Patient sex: M
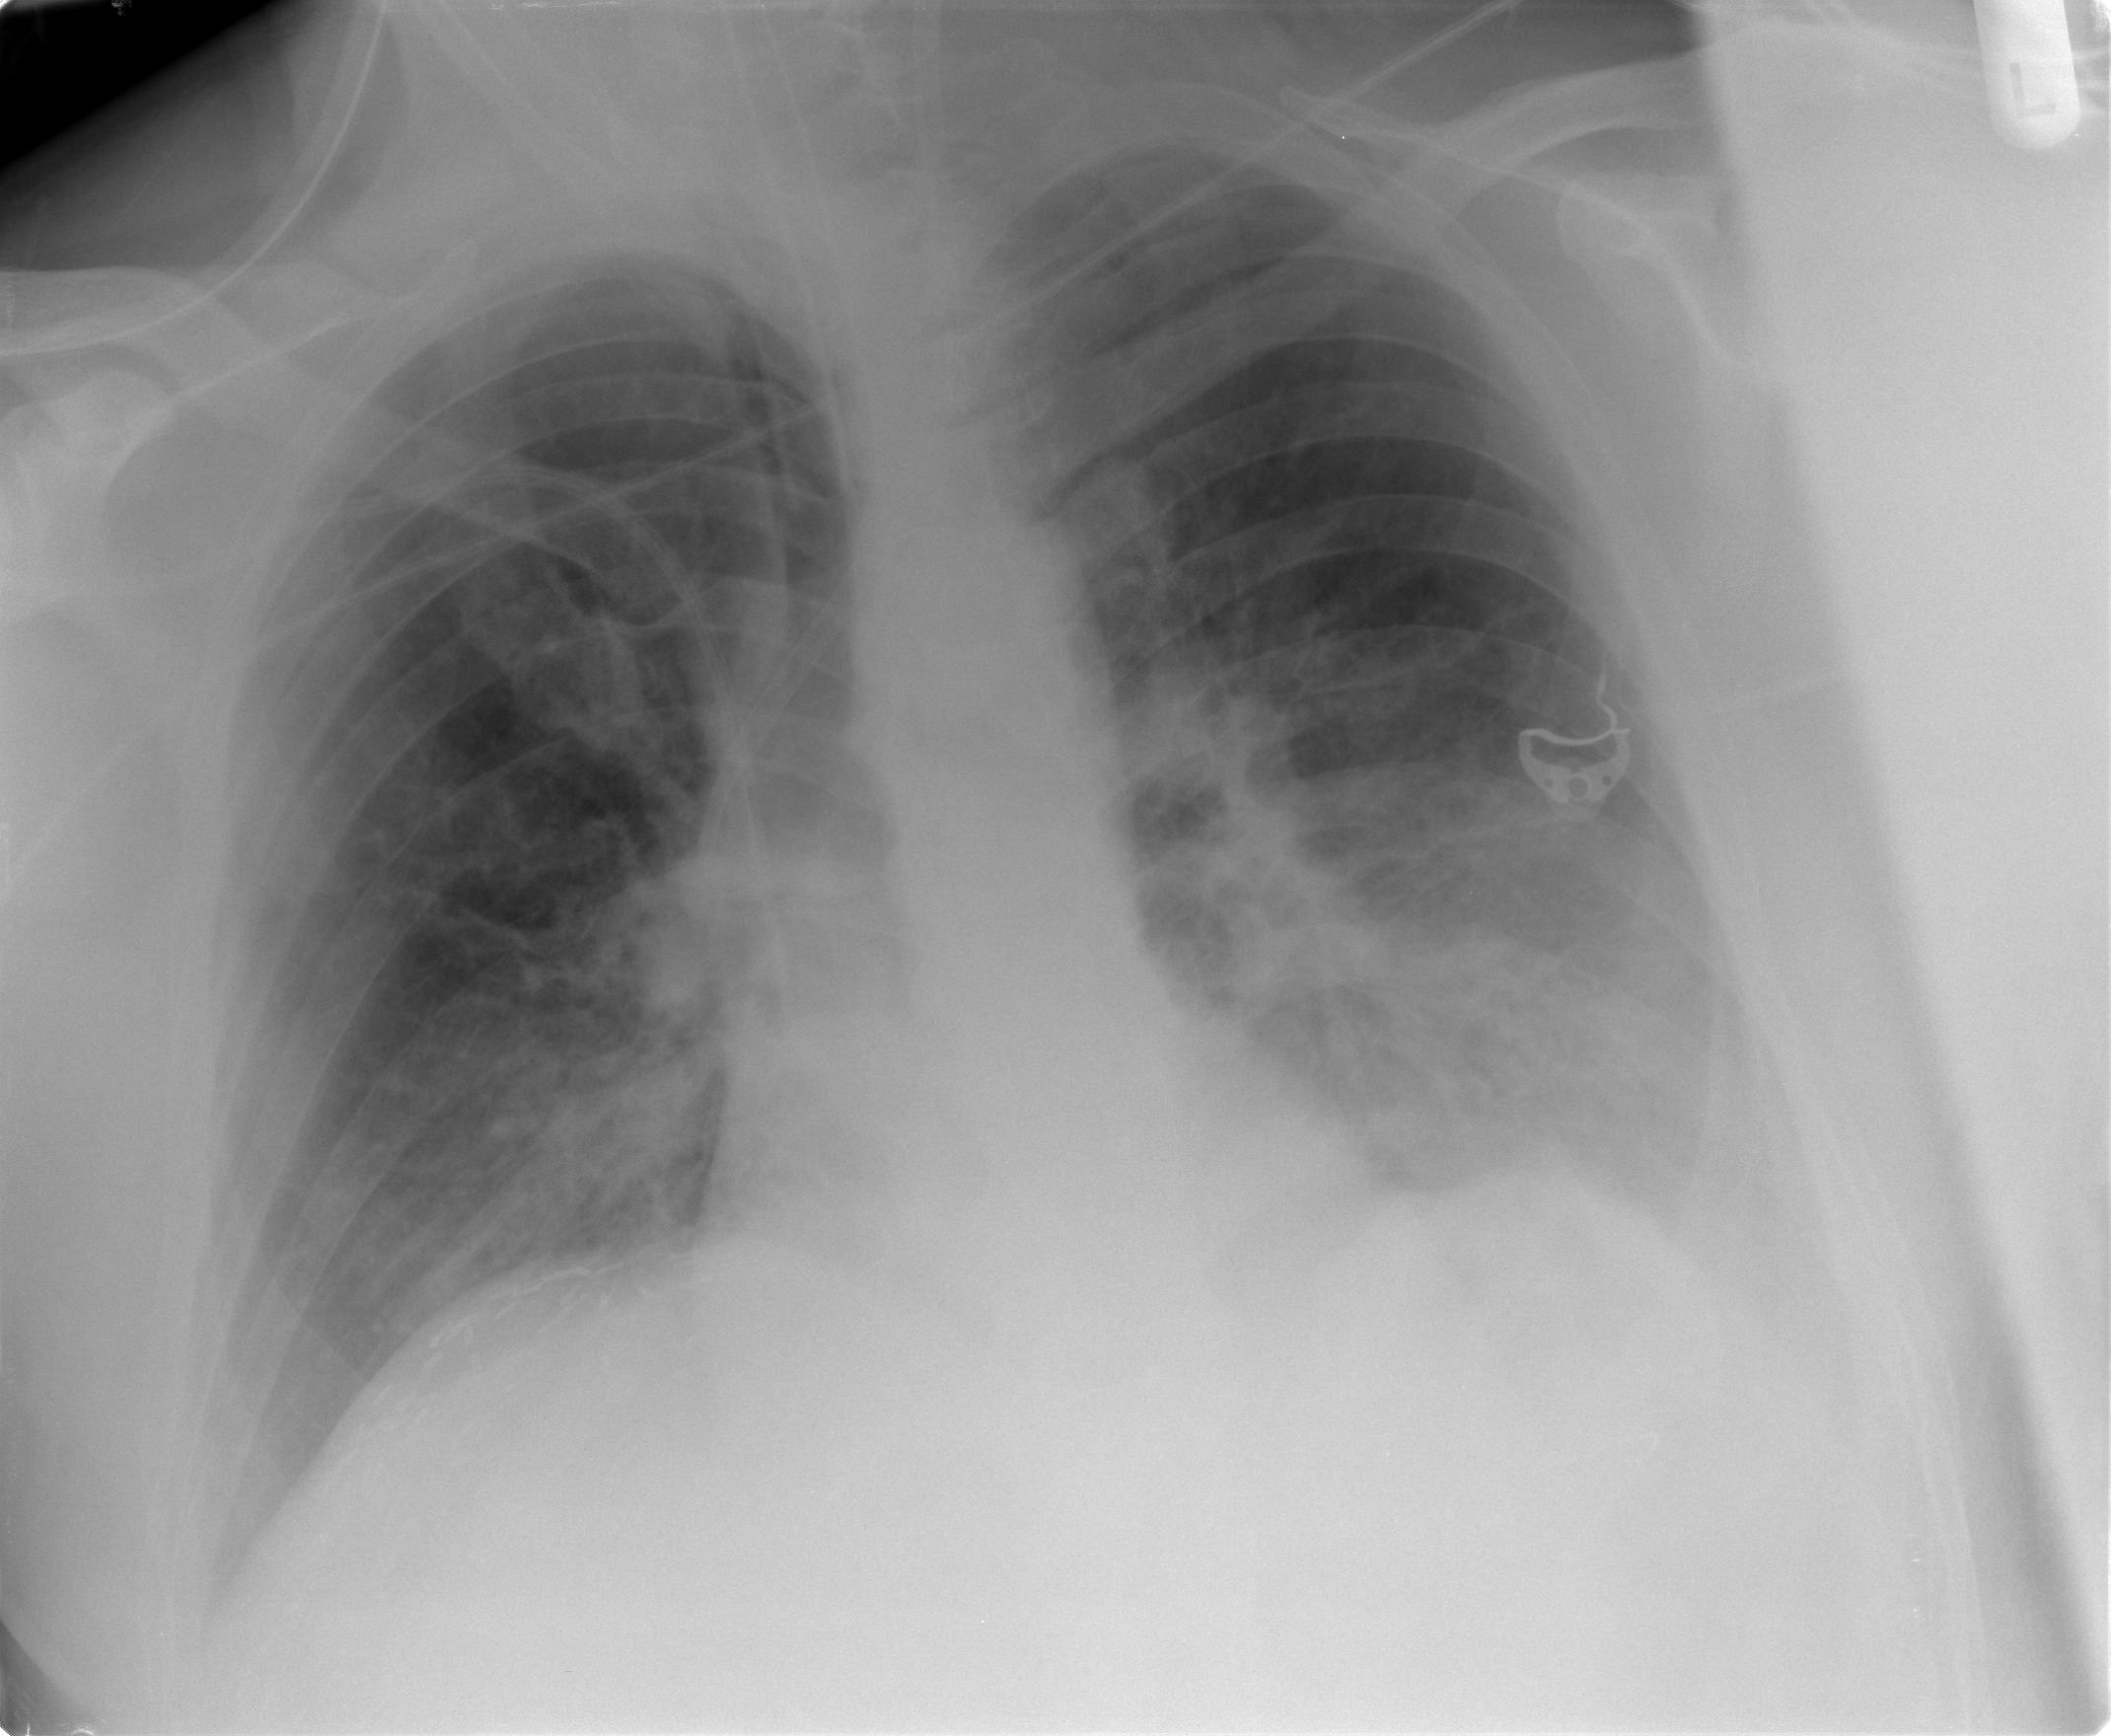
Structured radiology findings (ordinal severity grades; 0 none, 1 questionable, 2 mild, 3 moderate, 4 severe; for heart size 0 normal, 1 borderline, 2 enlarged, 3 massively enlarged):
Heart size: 1
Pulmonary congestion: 2
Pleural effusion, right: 2
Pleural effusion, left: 3
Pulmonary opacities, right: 0
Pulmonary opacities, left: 0
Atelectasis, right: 2
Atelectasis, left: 3